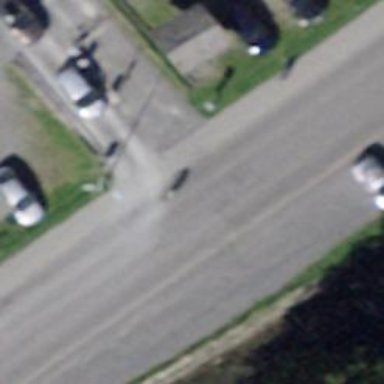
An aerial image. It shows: Concrete service road.